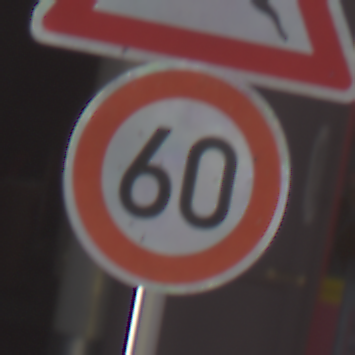
Verkehrszeichen: Geschwindigkeit60
Zusatzzeichen oben: WildwechselRechts
Umgebung: Outdoor, Special
Tageszeit: MorningAfternoon
Wetter: PartlyCloudy
Licht: Natural
Jahreszeit: NotSpecified
Kontrast: HighContrast